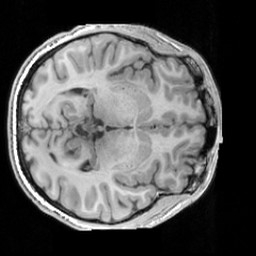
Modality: T1w
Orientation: axial
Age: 26
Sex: male
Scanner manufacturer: siemens
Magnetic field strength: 3 T
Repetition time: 1.63 s
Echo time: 0.00311 s